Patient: sex M, age 45
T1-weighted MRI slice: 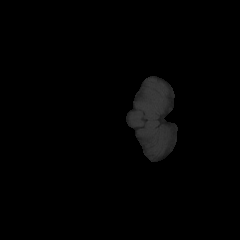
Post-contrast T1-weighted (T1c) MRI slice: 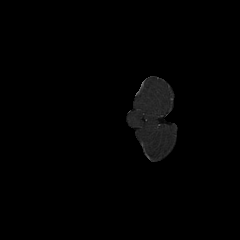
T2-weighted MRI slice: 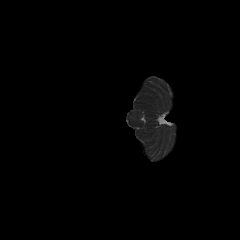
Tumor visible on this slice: no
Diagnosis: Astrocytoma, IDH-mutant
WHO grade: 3